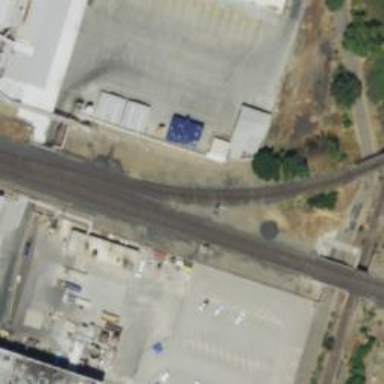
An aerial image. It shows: Railway signal.